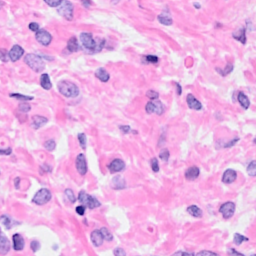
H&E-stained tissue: Breast